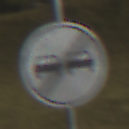
Verkehrszeichen: EndeUeberholverbot
Umgebung: Outdoor, Nature
Tageszeit: MorningAfternoon
Wetter: PartlyCloudy
Licht: Natural
Jahreszeit: NotSpecified
Kontrast: HighContrast